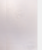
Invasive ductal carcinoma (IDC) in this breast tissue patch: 0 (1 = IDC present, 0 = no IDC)